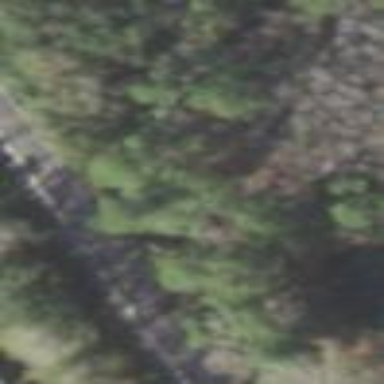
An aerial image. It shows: Mixed woodland area with various types of leaves.